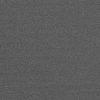
Atmospheric dust classification: dusty